Question: I am using the following code to show a notification
'''
NotificationCompat.Builder mBuilder =
new NotificationCompat.Builder(this)
.setSmallIcon(R.drawable.ic_stat_name)
.setContentTitle("My notification")
.setContentText("Hello World!");
Intent resultIntent = new Intent(this, MainActivity.class);
mBuilder.setContentIntent(resultPendingIntent);
NotificationManager mNotificationManager =
(NotificationManager) getSystemService(Context.NOTIFICATION_SERVICE);
mNotificationManager.notify(1, mBuilder.build());
'''
According to the <URL>.
'''
You can set an explicit value with setWhen();
if you don't it defaults to the time that the system received the notification.
'''
Problem is I am not getting the 'defalut time' in the notification.

Get the current time using 'System.currentTimeMillis()' and then pass it to 'when()'
'''
long curr_time = System.currentTimeMillis();
mBuilder.setWhen(curr_time);
'''
Let me know if this could be solved without a work around. :)
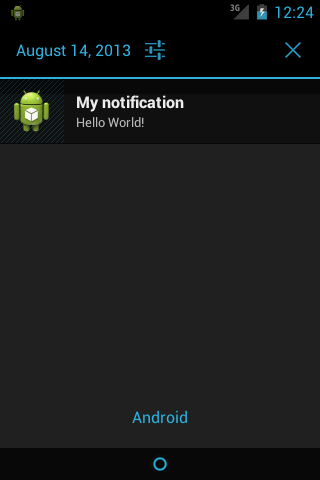
Answer: This was a bug in early versions of ICS; the timestamps should appear again as of version 4.0.3 (<URL>.